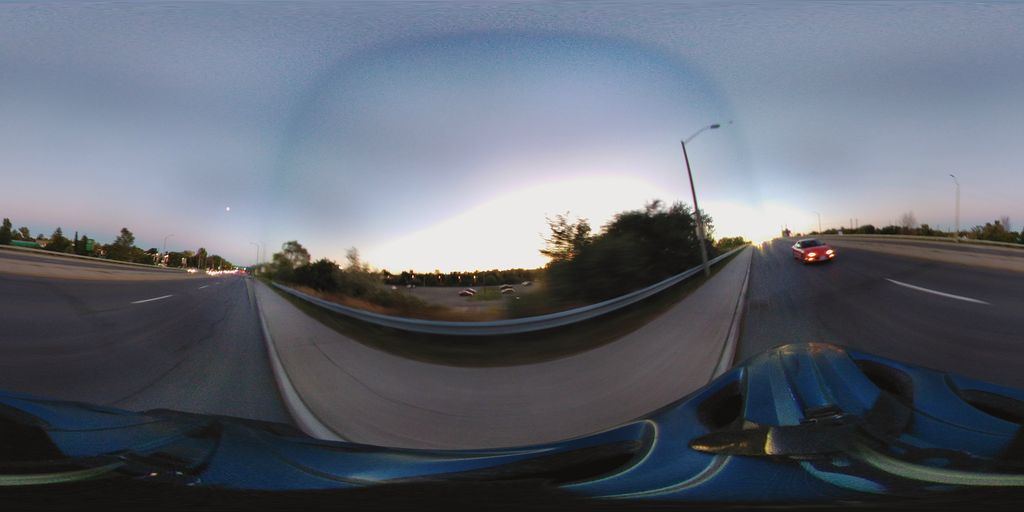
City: ottawa-gatineau